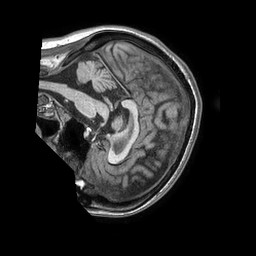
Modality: T1w
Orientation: sagittal
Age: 29
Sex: female
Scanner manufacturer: philips
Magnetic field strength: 1.5 T
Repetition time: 0.0075 s
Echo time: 0.003414 s